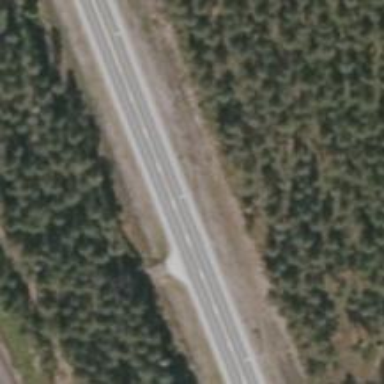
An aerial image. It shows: Asphalt road classified as trunk highway.